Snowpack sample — Buffalo Mountain, Silverthorne, Colorado, USA (1/25/25, 10:11 AM MST)
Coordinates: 39.6222, -106.1139
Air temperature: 22 °F
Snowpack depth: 110 cm
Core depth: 30 cm
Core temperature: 42.8 °F
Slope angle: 12°, slope face: 102°
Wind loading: high
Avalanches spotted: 0
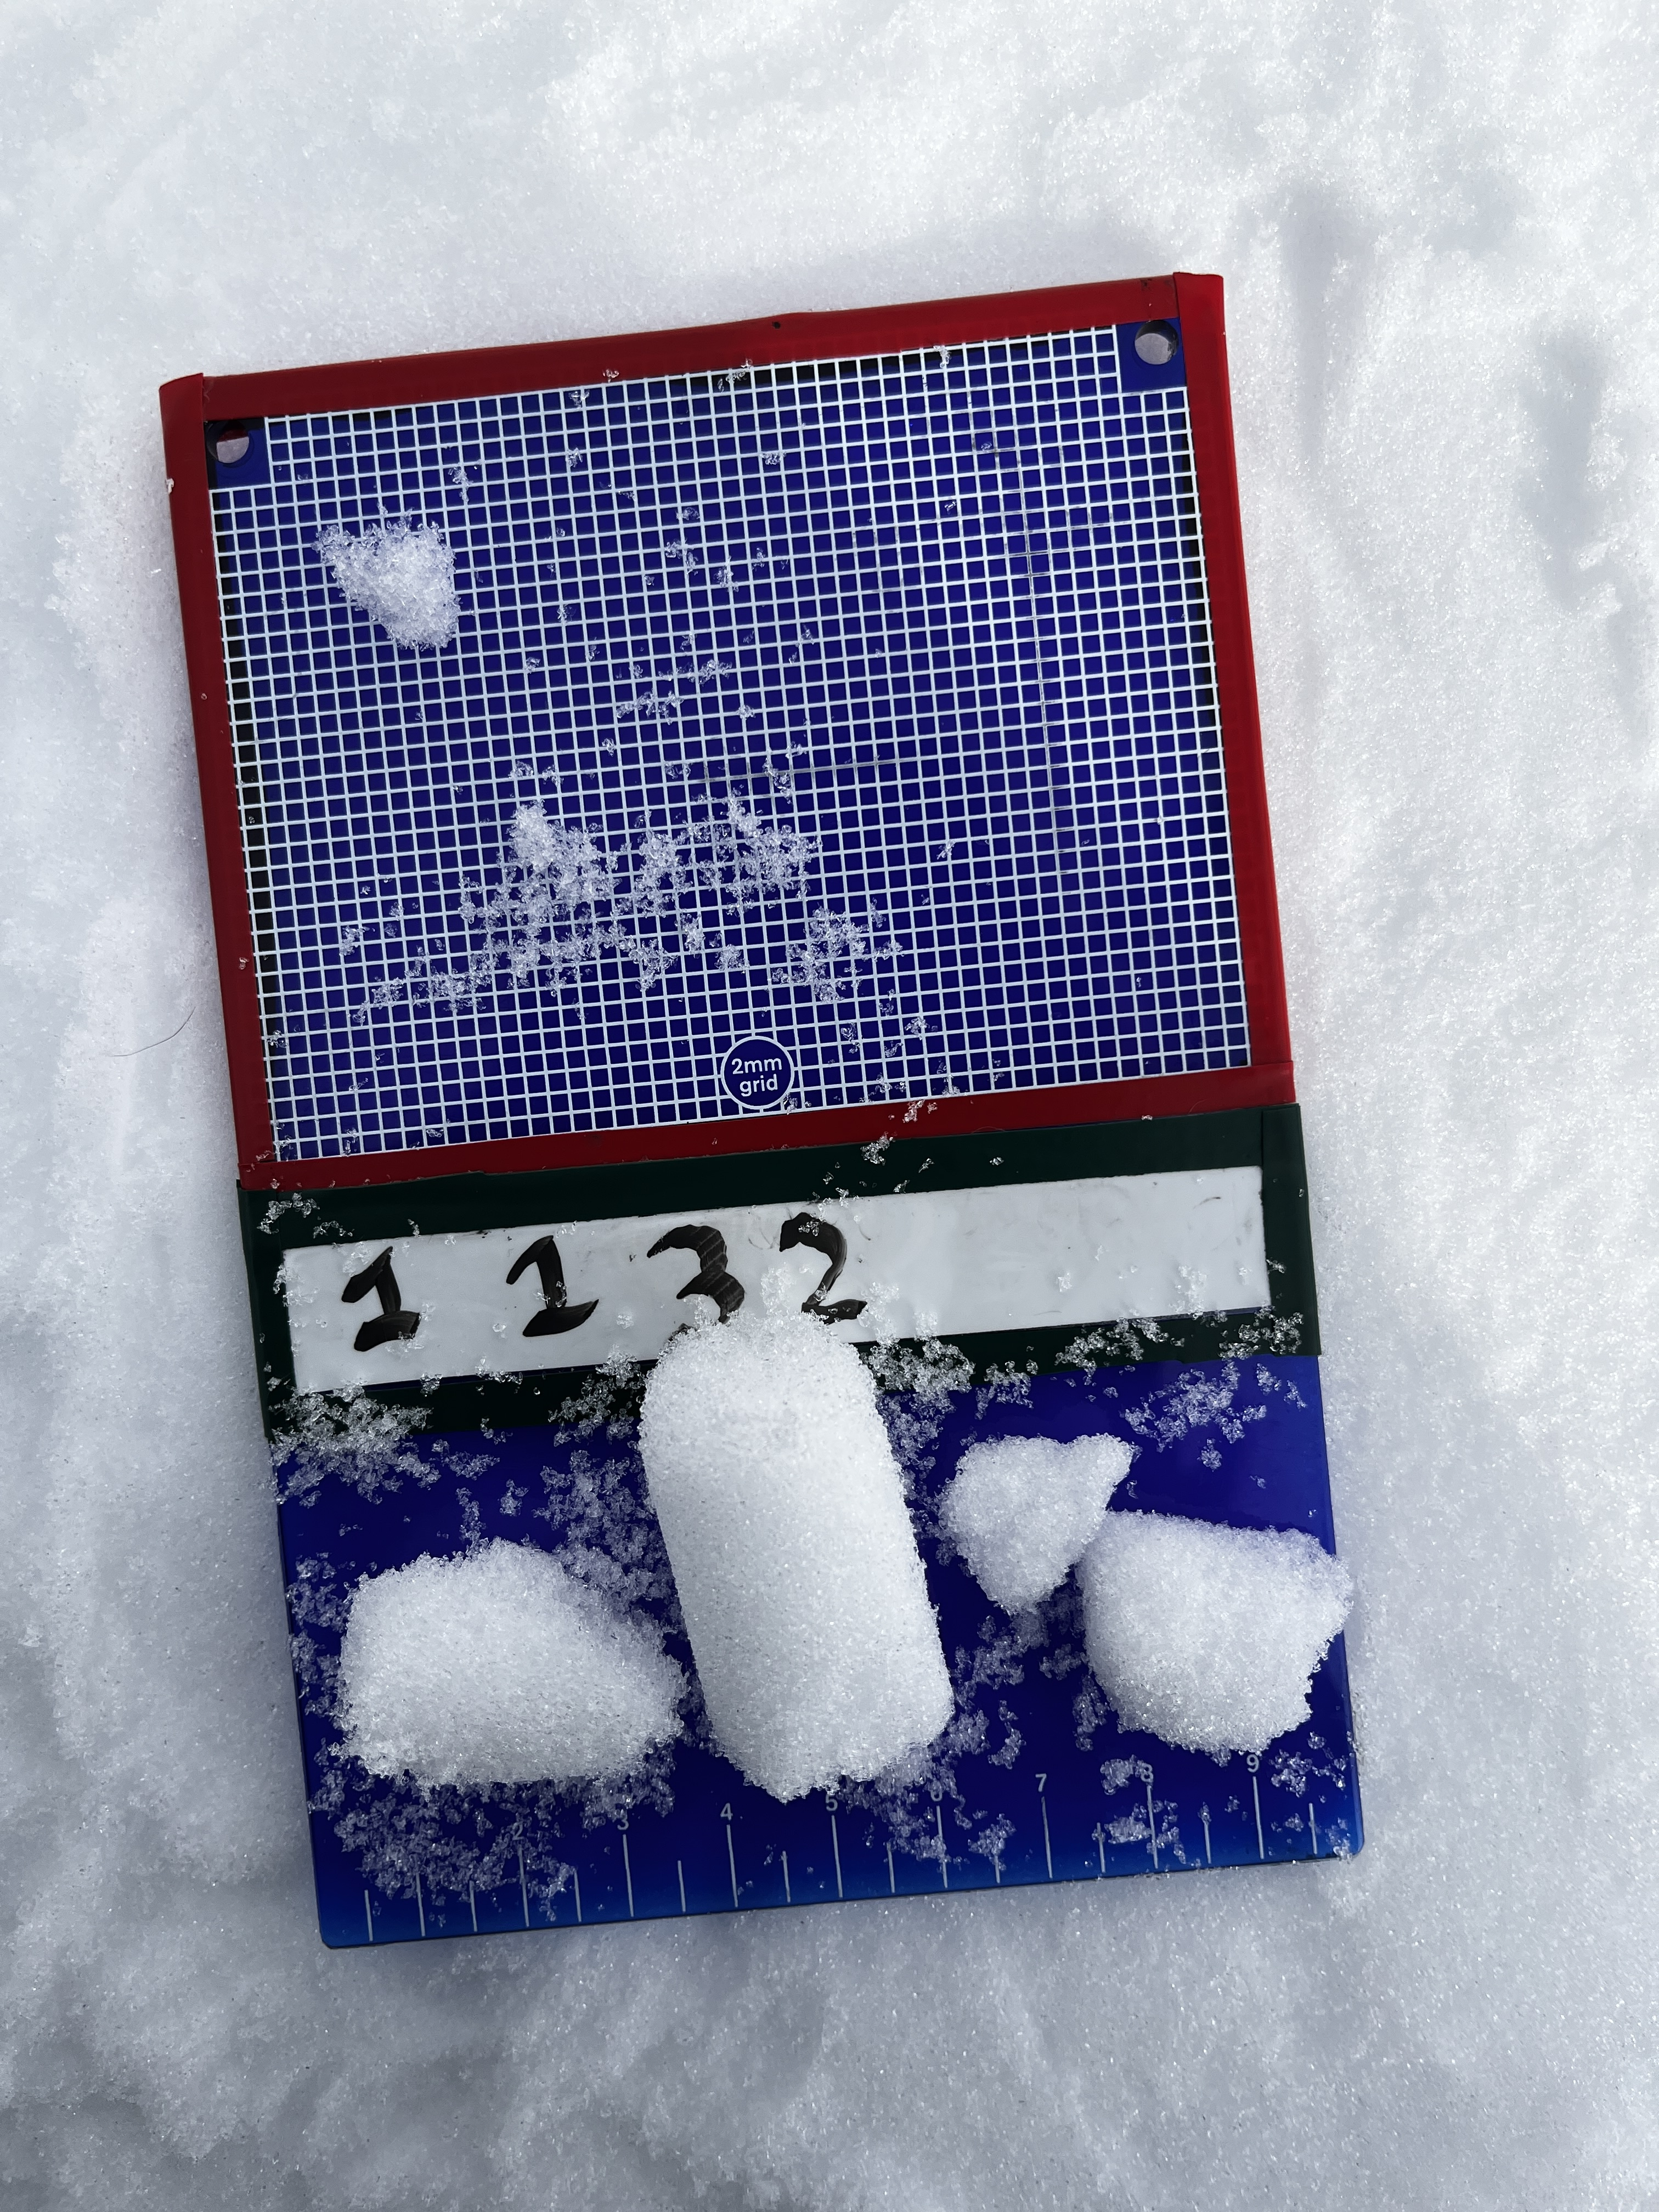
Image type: crystal_card
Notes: No avalanches nearby, collected on the outskirts of a fire break 15 meters from the treeline, on way to Buffalo and Red Mountain